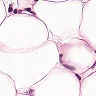
Metastatic tissue present: yes